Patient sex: M
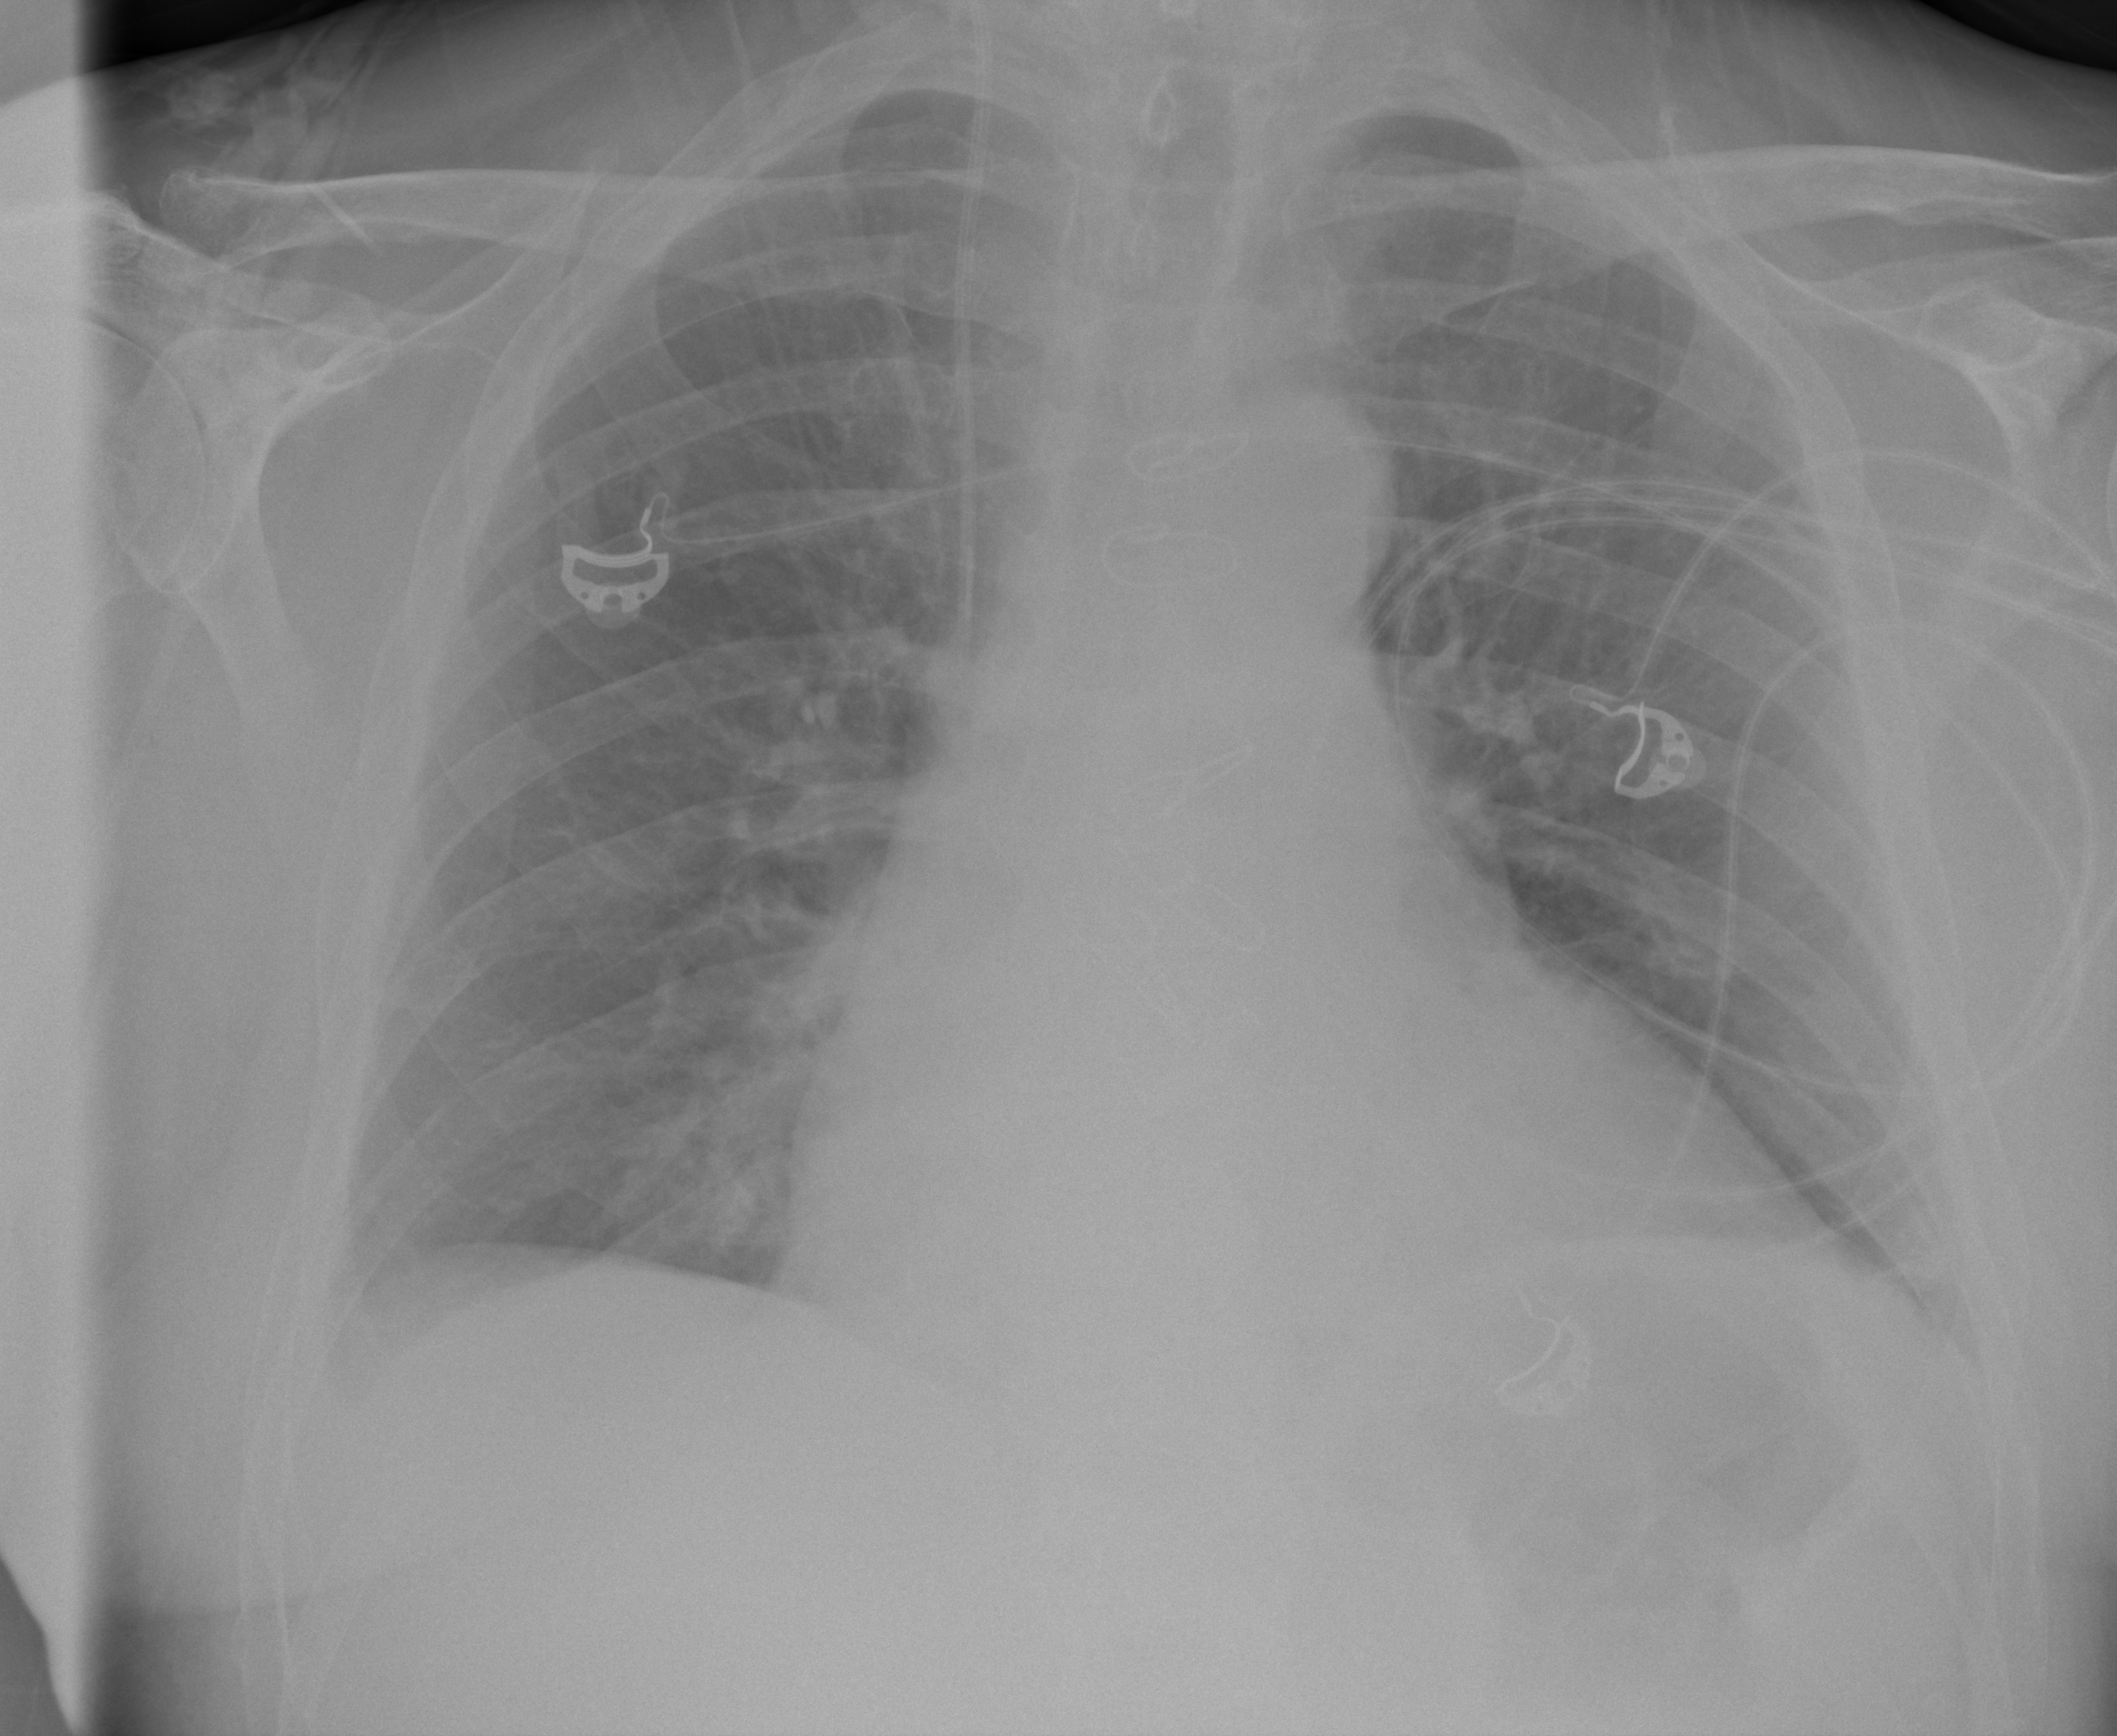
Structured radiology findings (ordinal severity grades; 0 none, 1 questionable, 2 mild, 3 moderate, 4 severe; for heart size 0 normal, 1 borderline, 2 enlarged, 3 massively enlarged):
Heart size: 2
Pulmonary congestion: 3
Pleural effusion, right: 2
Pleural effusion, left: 2
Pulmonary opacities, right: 0
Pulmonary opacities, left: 0
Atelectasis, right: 0
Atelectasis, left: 2